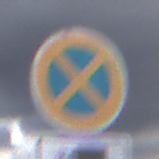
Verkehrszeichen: AbsolutesHalteverbot
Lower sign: SonstigeOderMehrspurigeFahrzeuge3
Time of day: MorningAfternoon
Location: Outdoor (Suburban)
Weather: PartlyCloudy
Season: NotSpecified
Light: Natural